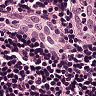
Metastatic tissue present: no